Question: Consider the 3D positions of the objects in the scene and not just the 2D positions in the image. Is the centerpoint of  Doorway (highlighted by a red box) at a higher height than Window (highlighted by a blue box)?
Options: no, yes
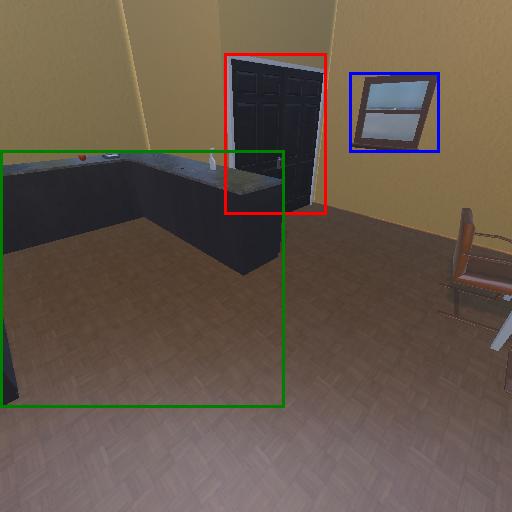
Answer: no